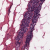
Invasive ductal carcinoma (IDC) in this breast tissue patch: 0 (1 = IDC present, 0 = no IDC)